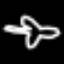
Label: airplane